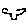
Label: bird